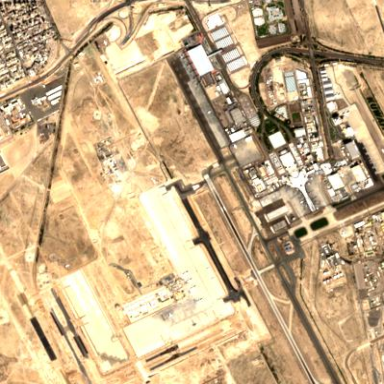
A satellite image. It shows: Apron at the airport.